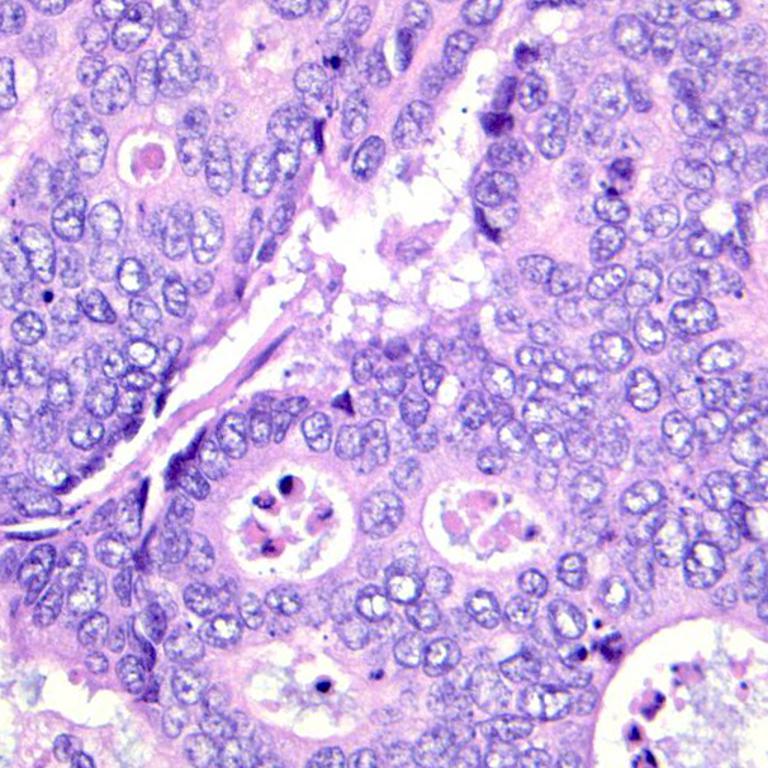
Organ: colon
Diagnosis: adenocarcinomas